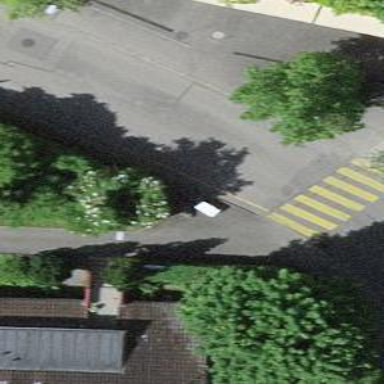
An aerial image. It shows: Bollard barrier.